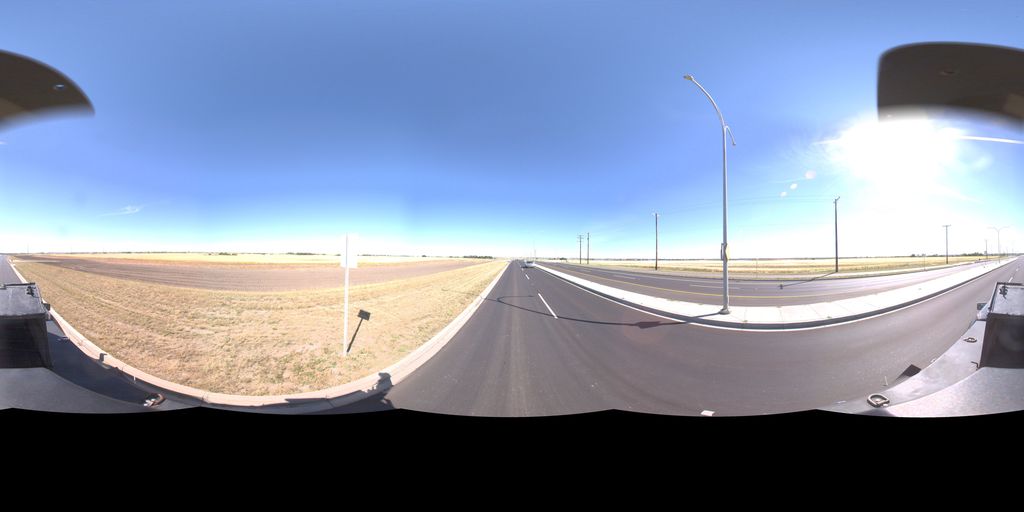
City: saskatoon